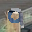
Label: 9